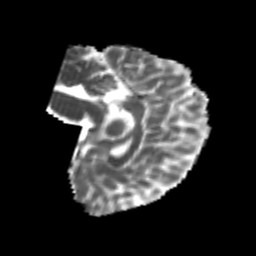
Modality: MD
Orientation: sagittal
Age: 21
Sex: female
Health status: healthy
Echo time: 0.074 s